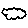
Label: cloud